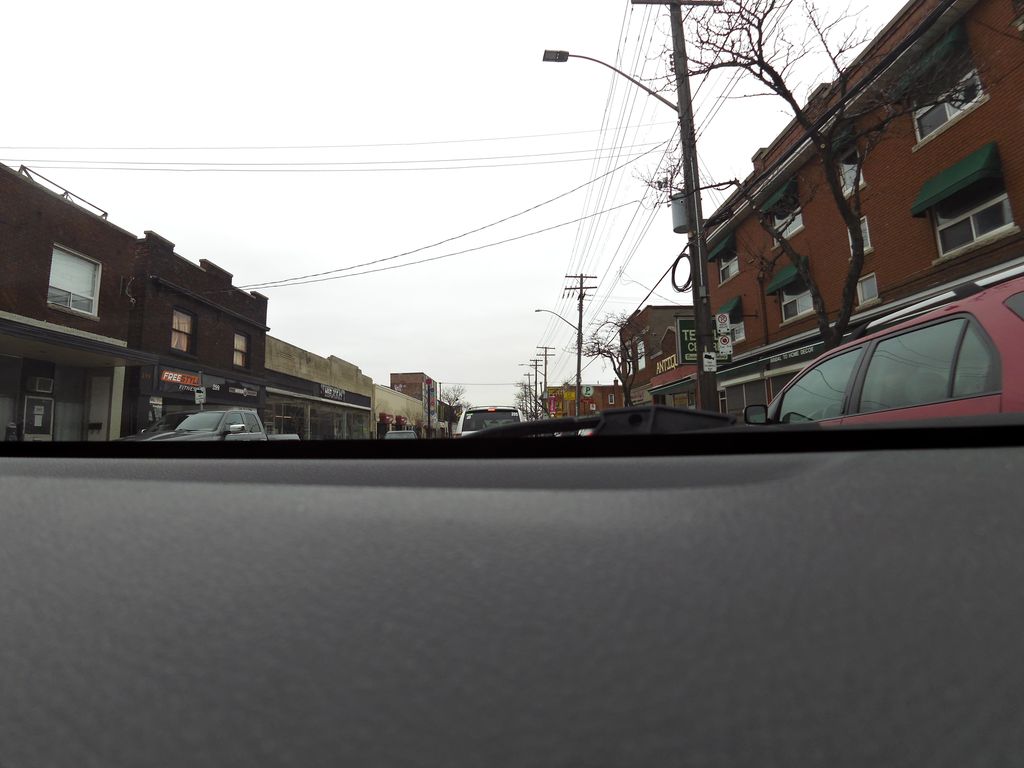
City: hamilton